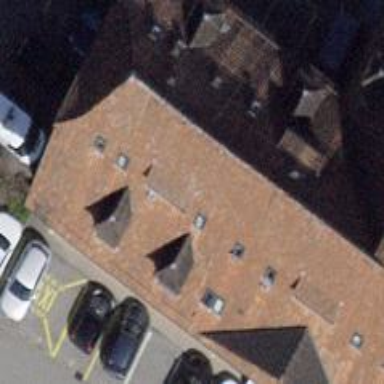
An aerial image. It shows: Pub.